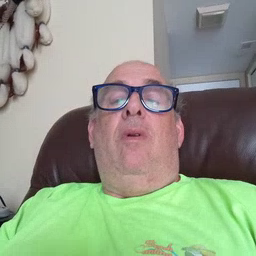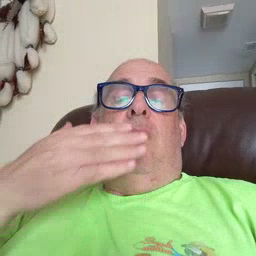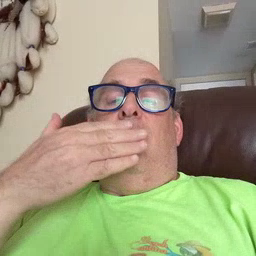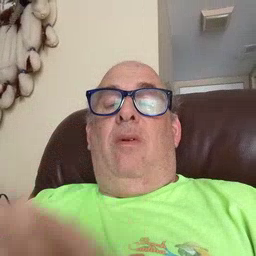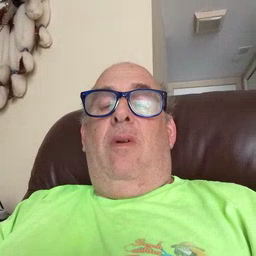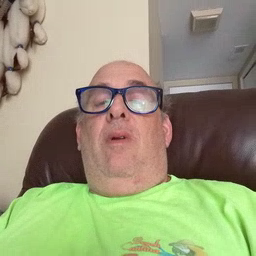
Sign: napkin